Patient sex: M
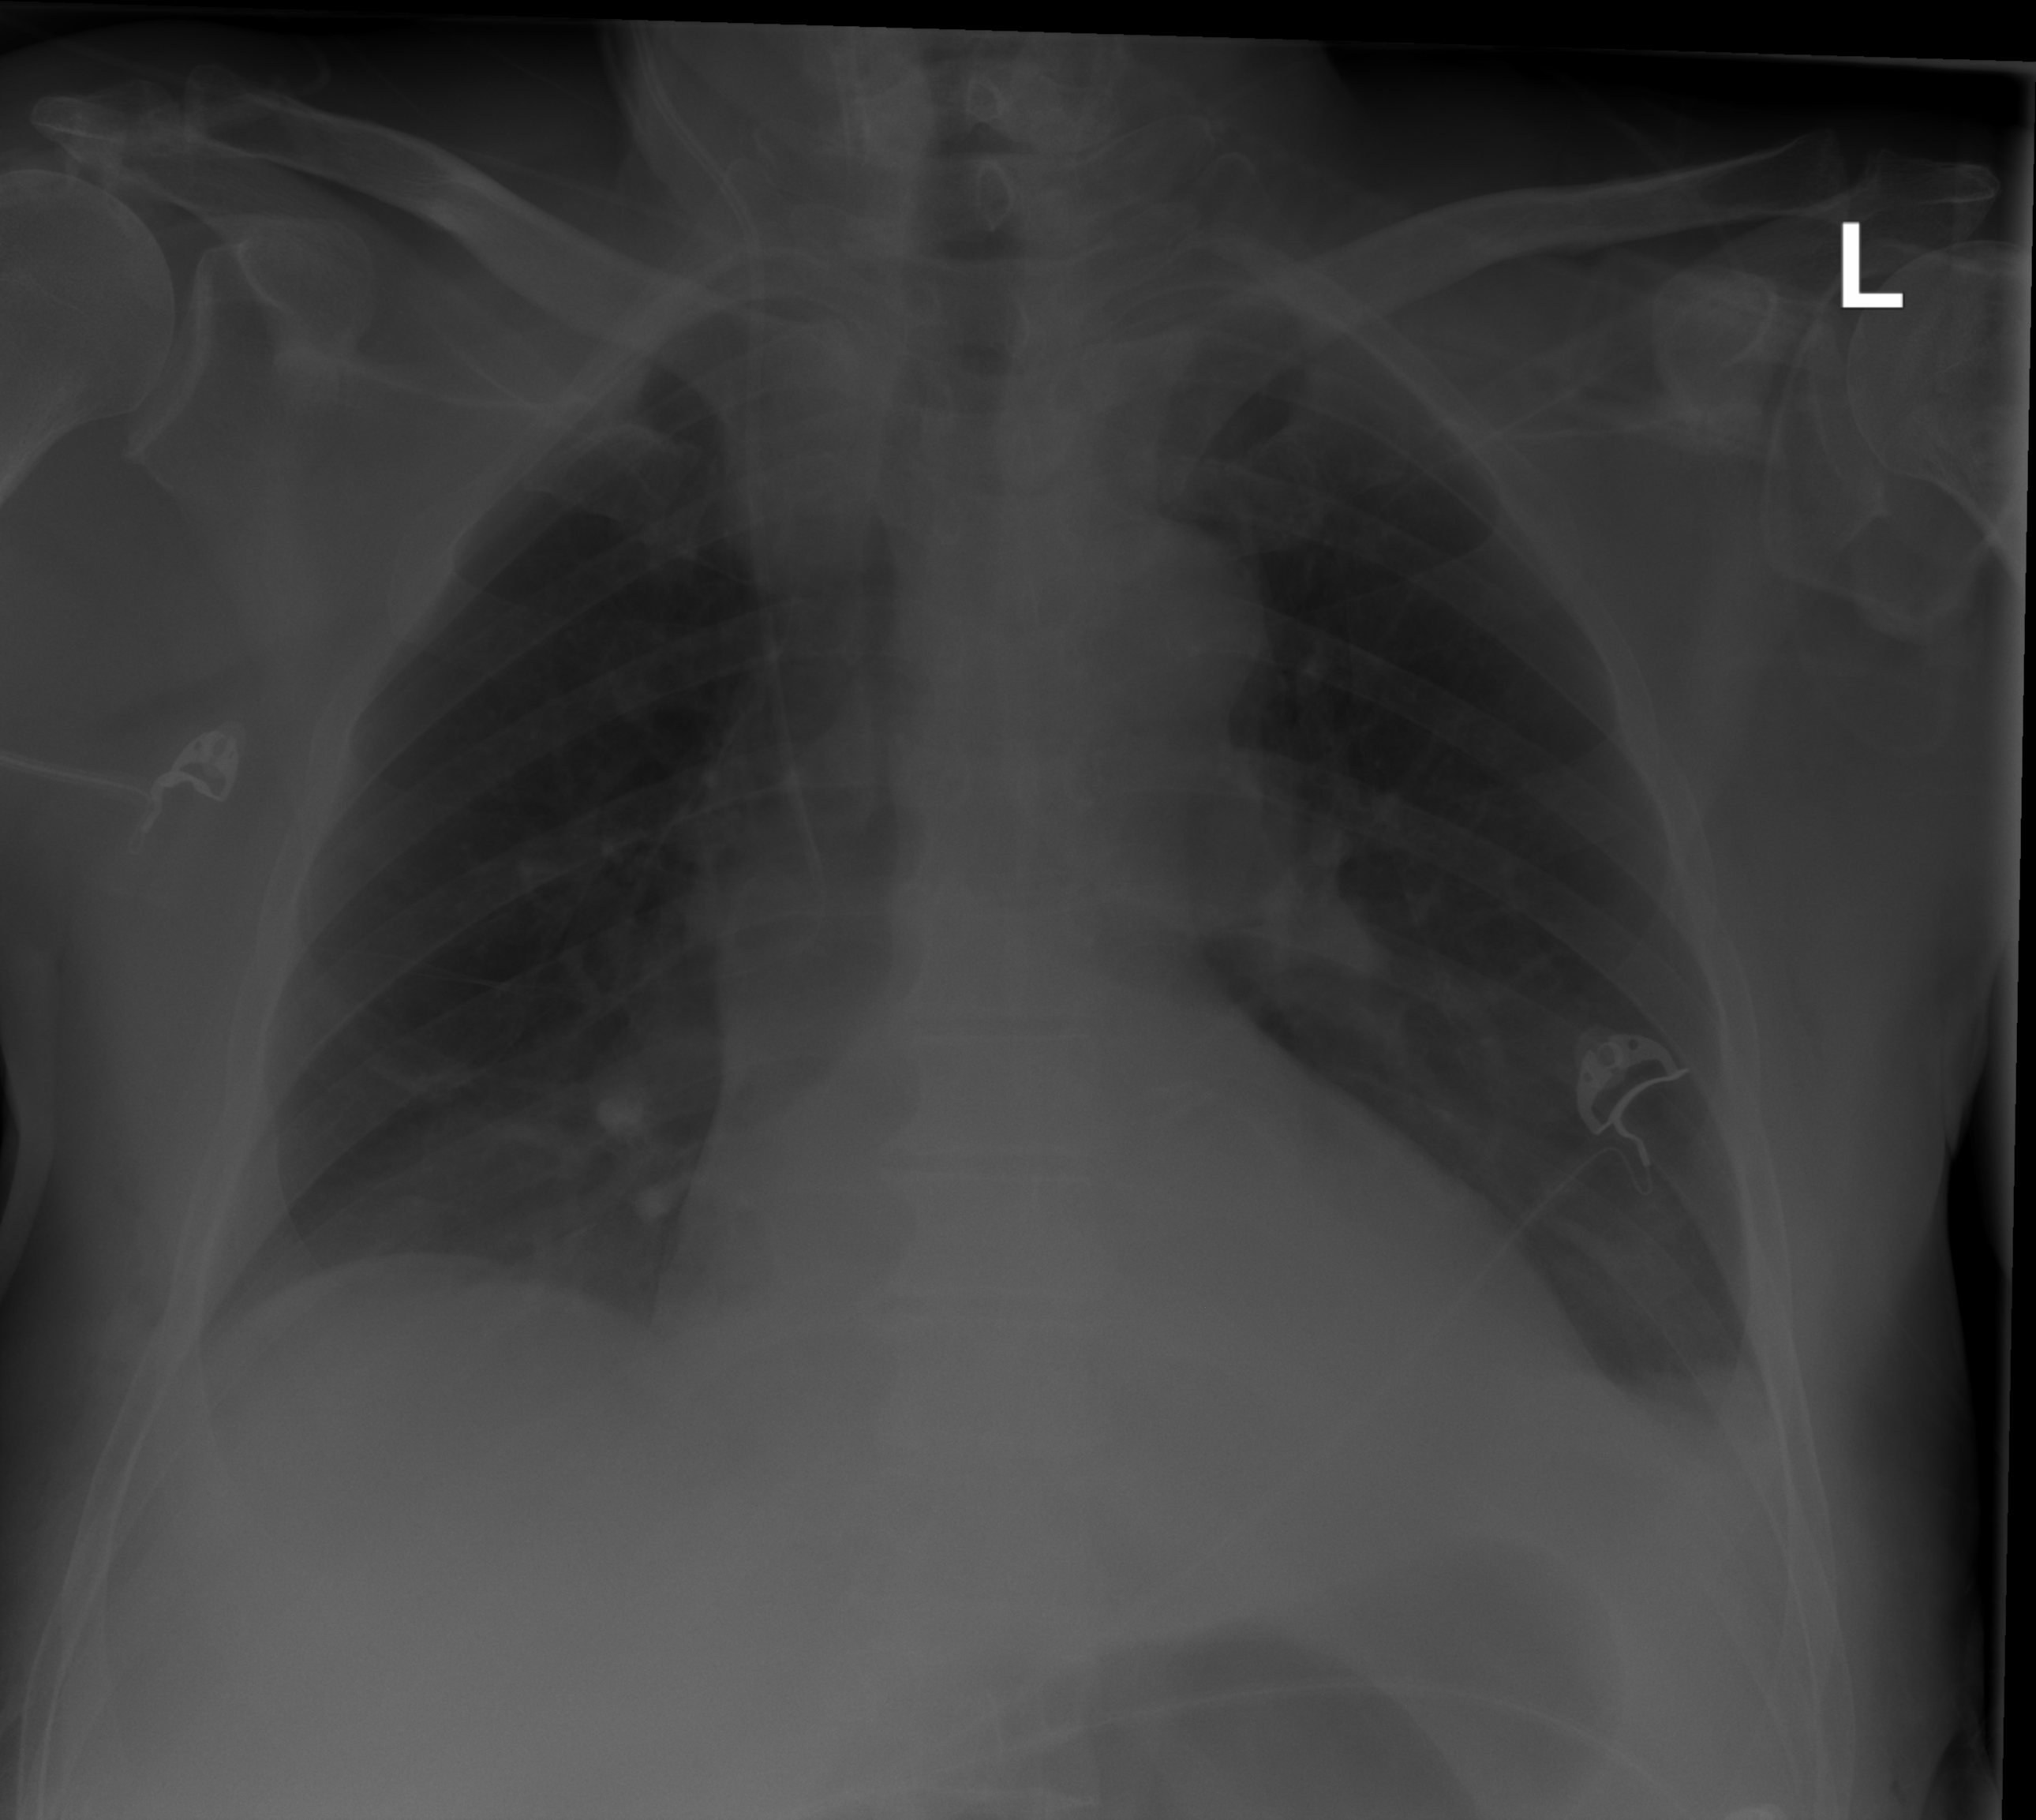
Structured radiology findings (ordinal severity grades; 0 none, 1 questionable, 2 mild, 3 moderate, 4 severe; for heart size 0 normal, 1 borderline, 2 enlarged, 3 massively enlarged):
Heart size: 1
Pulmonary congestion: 0
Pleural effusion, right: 2
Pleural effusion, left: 2
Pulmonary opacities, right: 0
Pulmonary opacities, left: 0
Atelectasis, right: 2
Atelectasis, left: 2